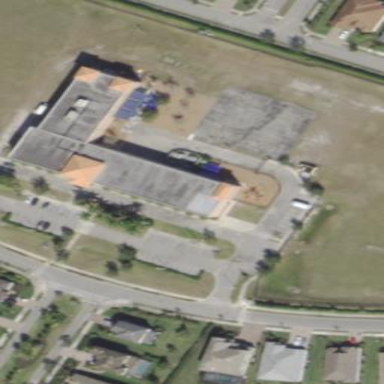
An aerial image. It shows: School.